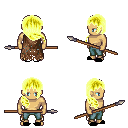
a pixel art fantasy rpg character, male body template, human, tanned skin, brown tattered cape, teal pants, gold right-swept hairstyle, black slippers, spear, four views (front, back, left, right), 2x2 character sprite sheet, small pixel art, hard edges, no anti-aliasing